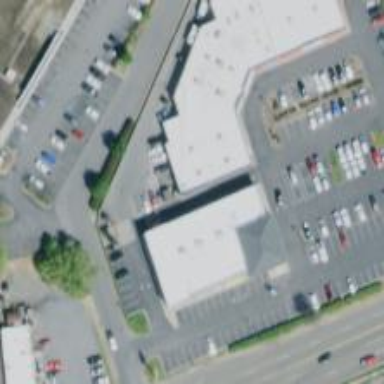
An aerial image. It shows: Pharmacy providing healthcare services.